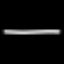
Label: line